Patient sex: M
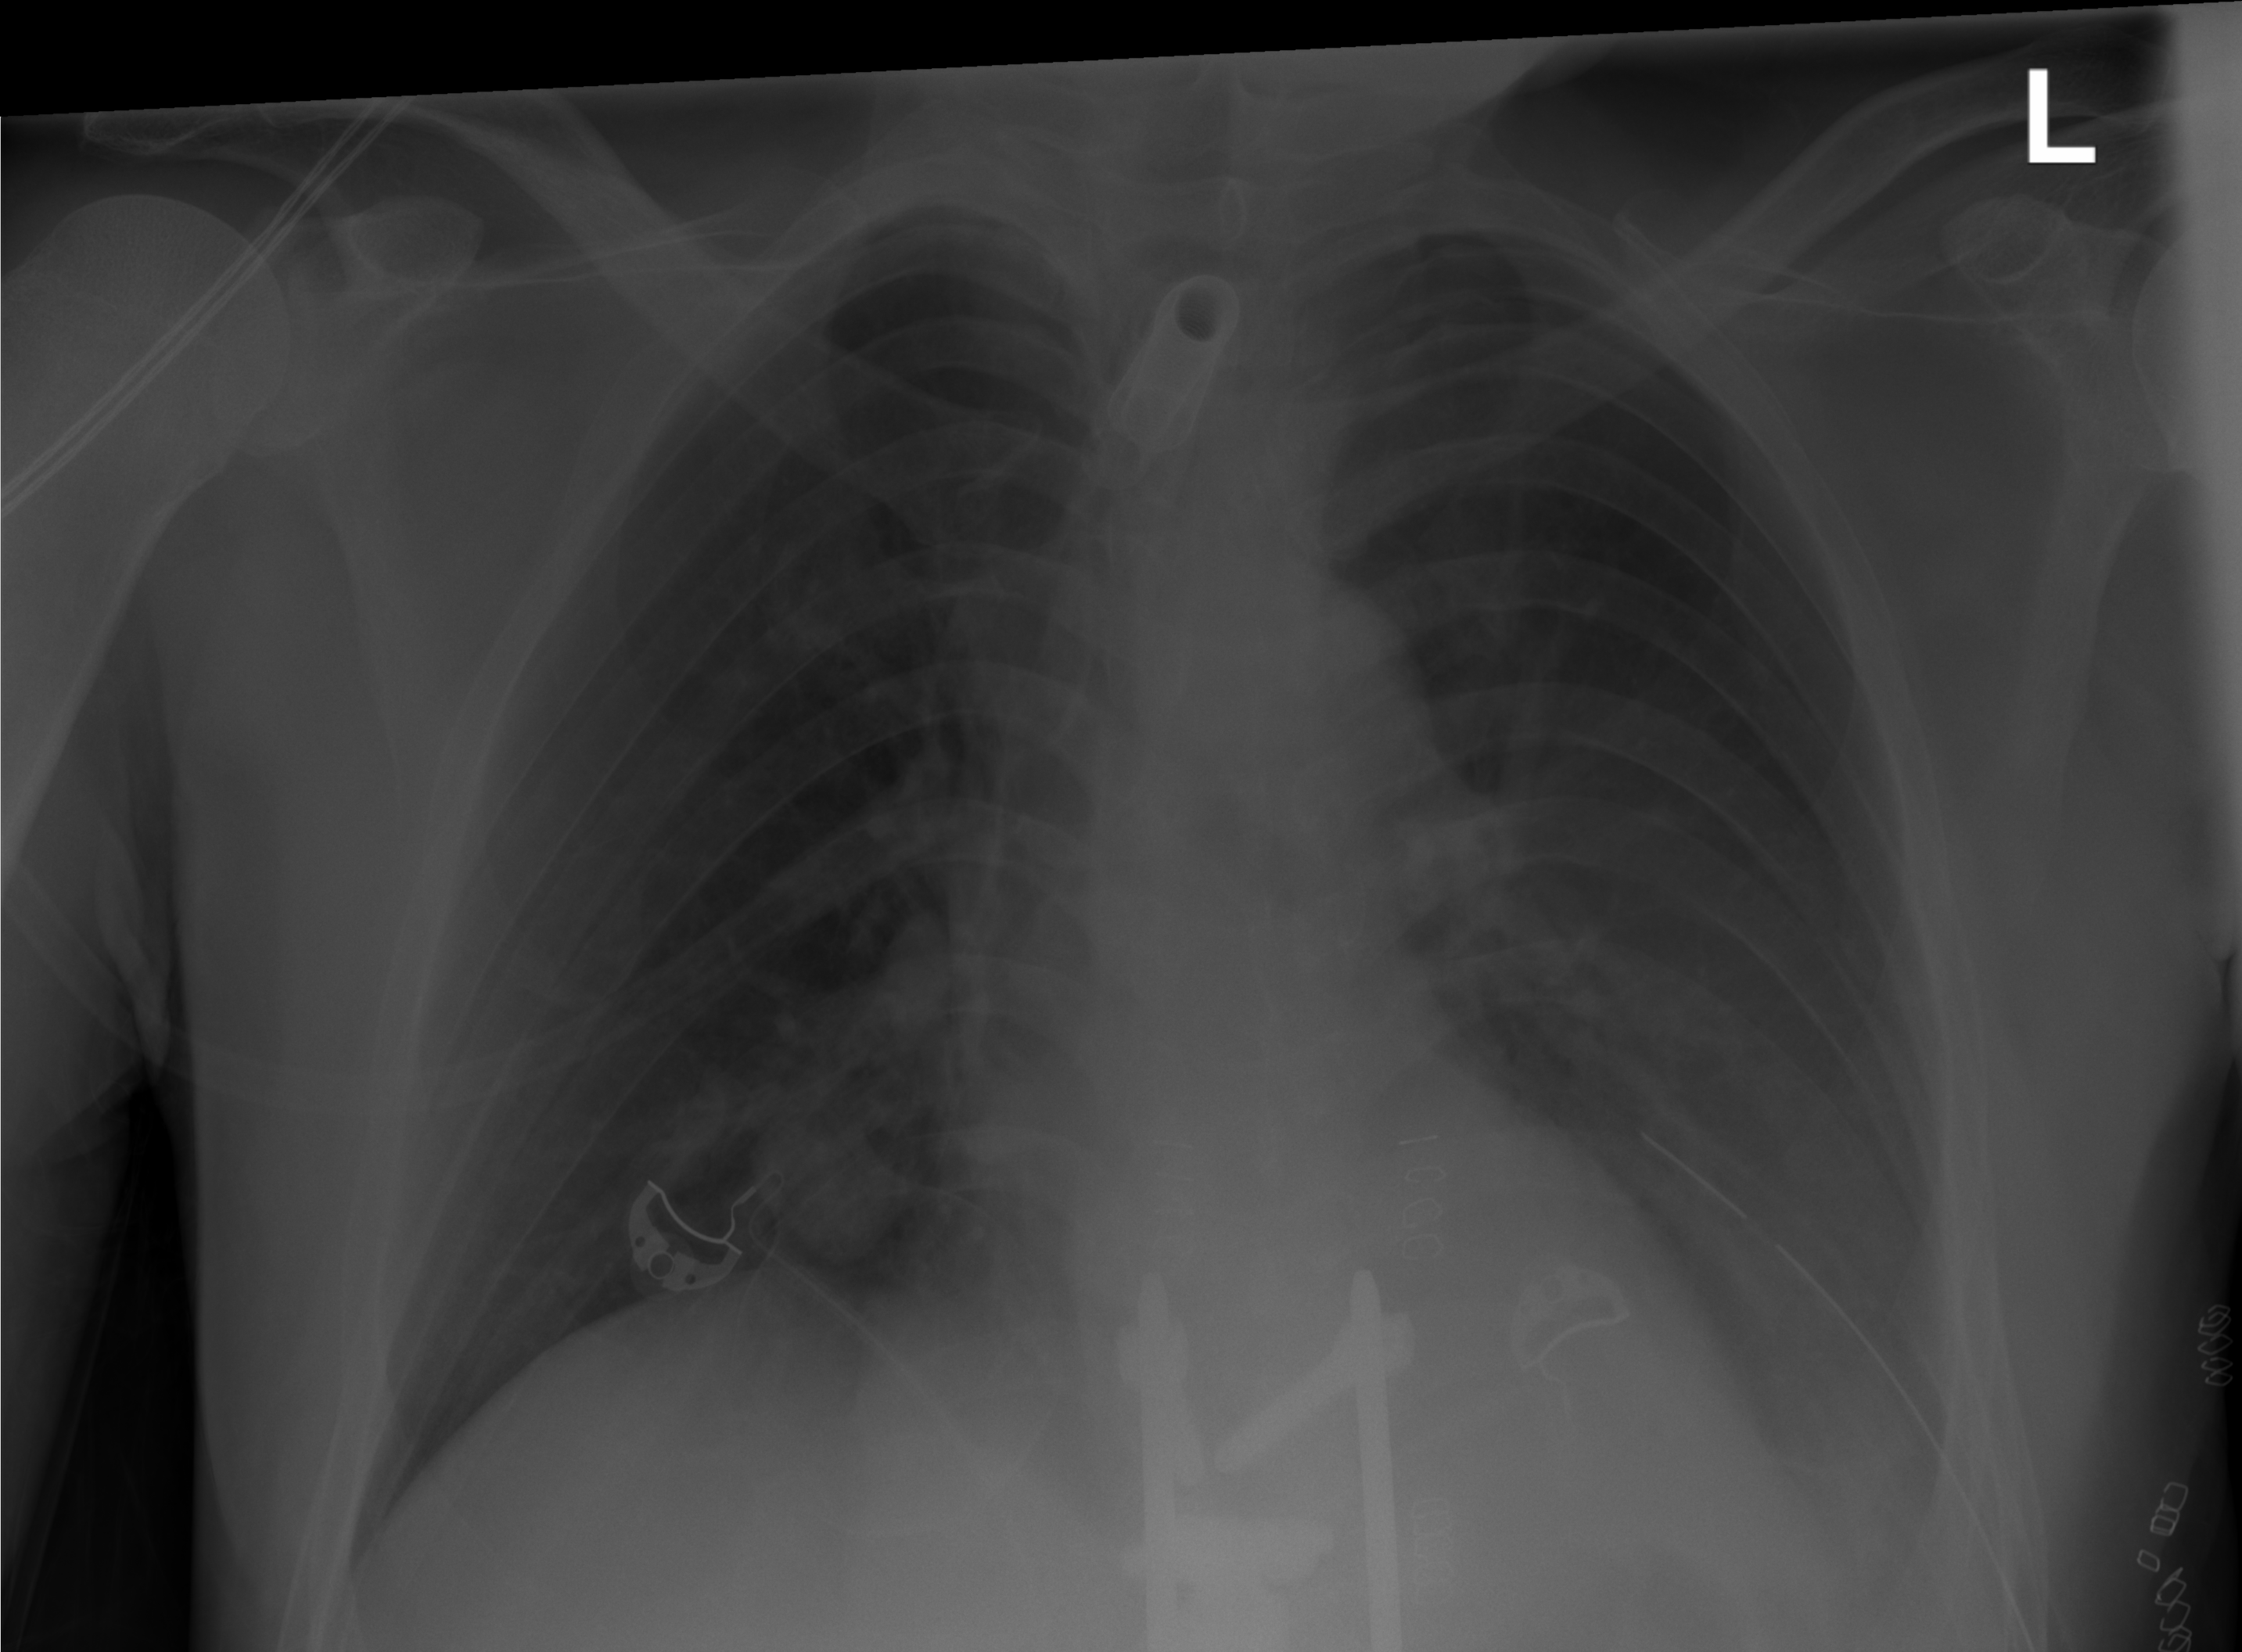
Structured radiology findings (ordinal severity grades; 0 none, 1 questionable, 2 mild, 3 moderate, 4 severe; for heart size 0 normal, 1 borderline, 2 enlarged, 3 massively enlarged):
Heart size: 2
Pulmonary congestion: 2
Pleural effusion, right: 0
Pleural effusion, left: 2
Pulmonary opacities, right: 0
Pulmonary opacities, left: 0
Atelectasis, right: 0
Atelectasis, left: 2